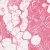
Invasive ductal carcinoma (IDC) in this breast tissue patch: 0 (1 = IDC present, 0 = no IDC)